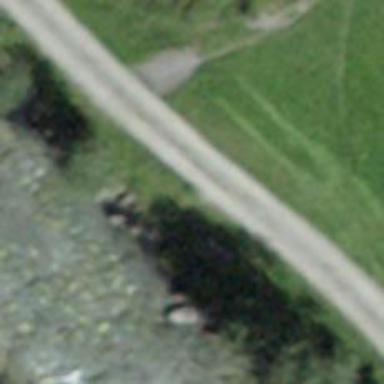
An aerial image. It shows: Brown bench.